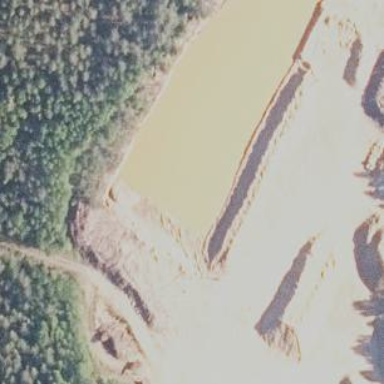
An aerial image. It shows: Quarry area rich in gravel resources.